Question: I am using uploadifive to upload my files. I am having problem uploading only ppt files while other files specified in the fileType are uploaded. What is going wrong?
here is my code
'''
$(function() {
$('#file_upload').uploadifive({
'fileSizeLimit' : 5000,
'fileType' : [
'image/jpeg',
'image/png',
'application/pdf',
'text/csv',
'text/plain',
'application/vnd.openxmlformats-officedocument.wordprocessingml.document',
'application/vnd.openxmlformats-officedocument.spreadsheetml.sheet',
'application/vnd.ms-excel',
'application/vnd.ms-powerpoint',
'application/mspowerpoint',
'application/x-mspowerpoint',
'application/vnd.openxmlformats-officedocument.presentationml.presentation',
'application/msword',
'application/csv',
'application/excel'
],
'uploadScript' : '{{url('file/uploads')}}',
'formData' : {
'_token' : '{{csrf_token()}}'
},
'onInit': addFiles
});
});
'''
Even though the ppt mime type is specified I get an error that it is not accepted.Here is a screenshot of the error.

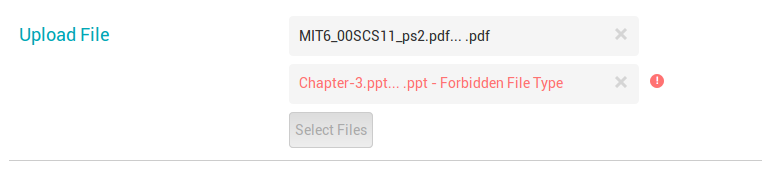
Answer: One possibility is the server does know about the file and doesn't want to serve it?
You should check your server's settings and add a support for the file extensions.